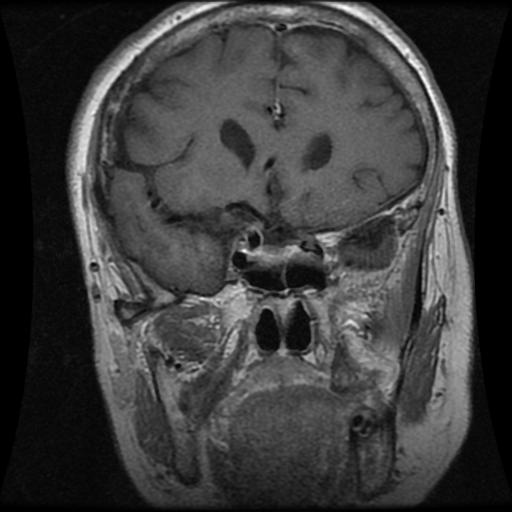
Label: pituitary